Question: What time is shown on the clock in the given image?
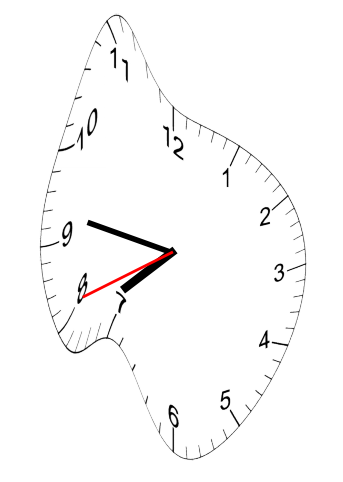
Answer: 07:46:41